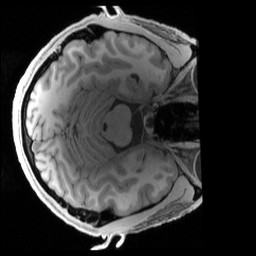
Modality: T1w
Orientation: axial
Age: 24
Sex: male
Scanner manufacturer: siemens
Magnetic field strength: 3 T
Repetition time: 2.4 s
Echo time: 0.00224 s